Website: lowes
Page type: review-order
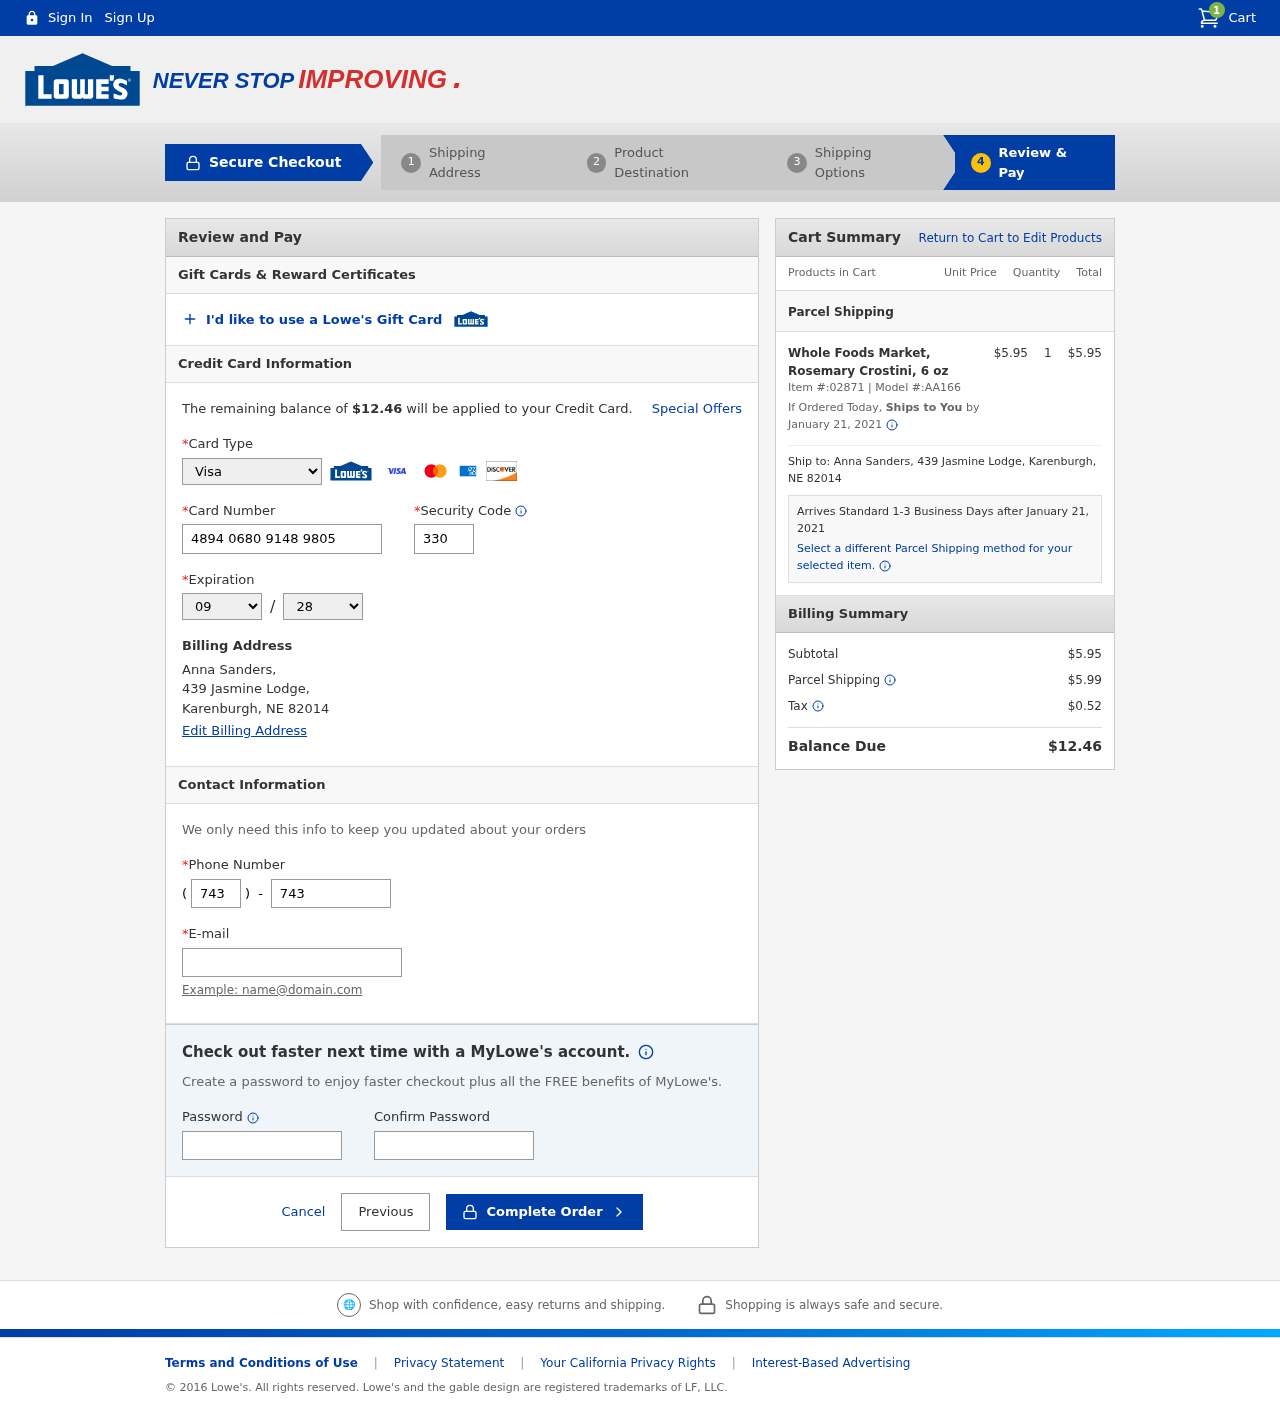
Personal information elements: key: PII_CARD_CVV
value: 330
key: PII_CARD_EXPIRY_MONTH
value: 09
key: PII_CARD_EXPIRY_YEAR
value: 28
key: PII_CARD_NUMBER
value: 4894 0680 9148 9805
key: PII_CARD_TYPE
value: Visa
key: PII_CITY
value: Karenburgh
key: PII_EMAIL
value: anna.sanders@hotmail.com
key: PII_FULLNAME
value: Anna Sanders,
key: PII_PHONE
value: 7436803183
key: PII_PHONE_AREA
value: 743
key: PII_POSTCODE
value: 82014
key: PII_STATE_ABBR
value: NE
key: PII_STREET
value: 439 Jasmine Lodge
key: PII_STREET
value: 439 Jasmine Lodge,
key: PII_FULLNAME2
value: Anna Sanders
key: PII_POSTCODE_FULL
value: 82014
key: PII_CITY_STATE
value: Karenburgh, NE
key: PII_CITY_STATE_ZIP
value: Karenburgh, NE 82014
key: PII_POSTCODE_NUMERIC
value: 82014
Product elements: key: PRODUCT1_NAME
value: Whole Foods Market, Rosemary Crostini, 6 oz
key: PRODUCT1_PRICE
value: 5.95
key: PRODUCT1_QUANTITY
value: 1
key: PRODUCT1_ITEM_NUMBER
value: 02871
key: PRODUCT1_MODEL_NUMBER
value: AA166
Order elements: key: ORDER_NUM_ITEMS
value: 1
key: ORDER_TOTAL
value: $12.46
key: ORDER_SHIPPING_DATE
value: January 21, 2021
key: ORDER_SUBTOTAL
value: $5.95
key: ORDER_SHIPPING_DATE2
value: January 21, 2021
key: ORDER_SUBTOTAL2
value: $5.95
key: ORDER_SHIPPING_COST
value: $5.99
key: ORDER_TAX
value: $0.52